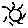
Label: sun